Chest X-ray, PA view. Patient: 56 years old, sex M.
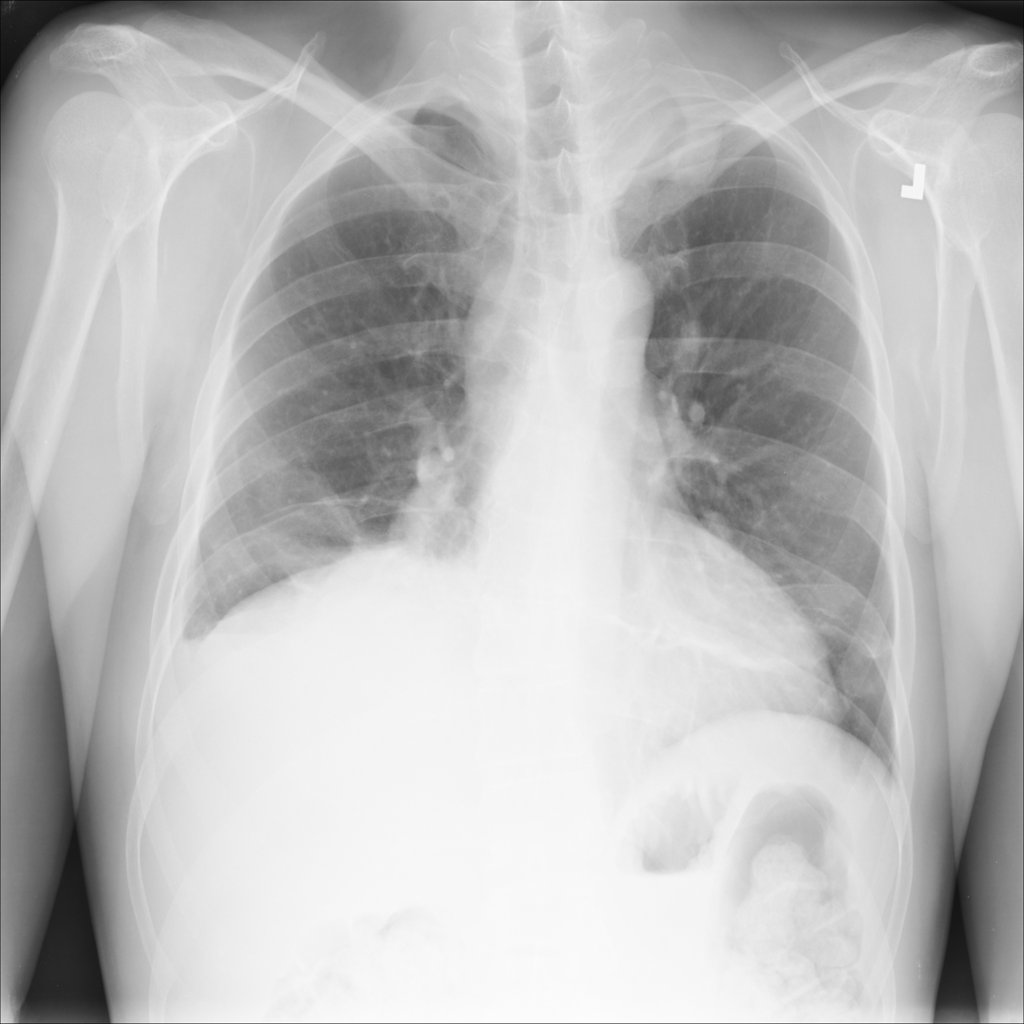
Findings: Atelectasis, Infiltration